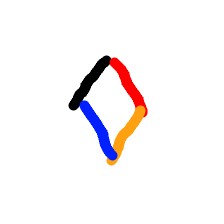
Shape: rhombus